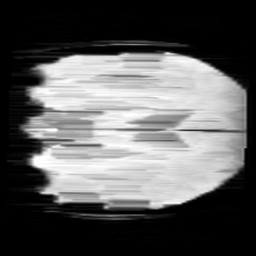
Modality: minIP
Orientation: coronal
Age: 10
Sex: male
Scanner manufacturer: siemens
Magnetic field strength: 3 T
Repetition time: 0.027 s
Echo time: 0.02 s